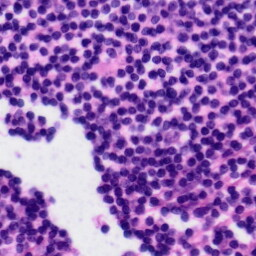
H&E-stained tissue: Tonsil